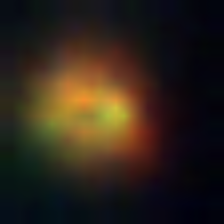
Taxon: NanoPlankton
Group: Other